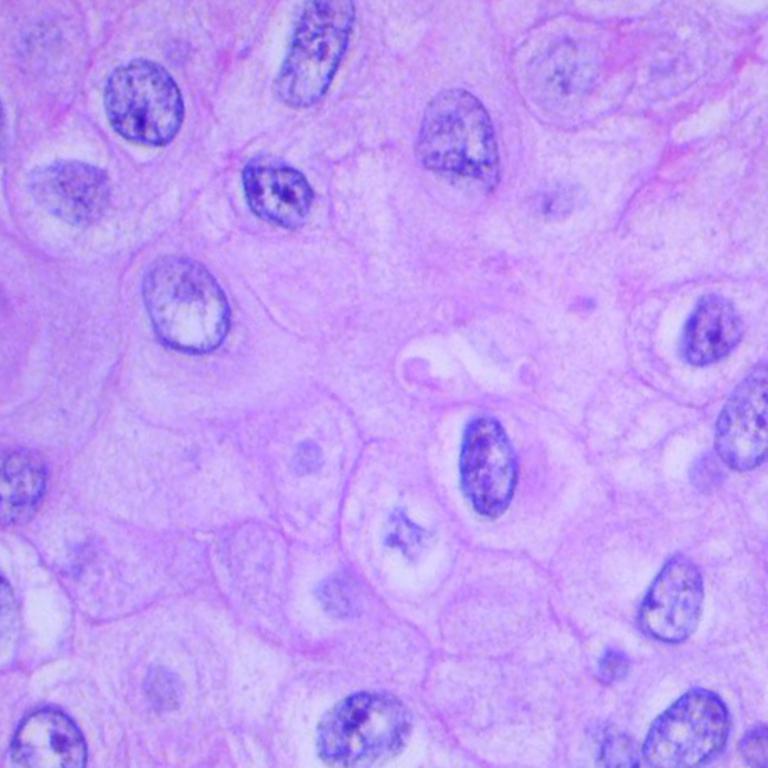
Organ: lung
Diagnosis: squamous carcinomas